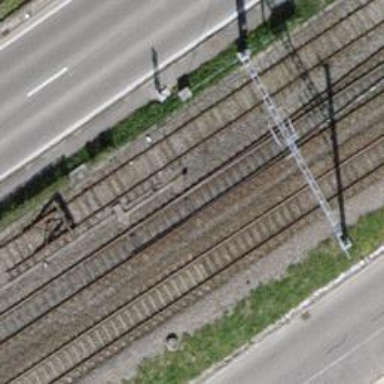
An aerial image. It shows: Railway switch.